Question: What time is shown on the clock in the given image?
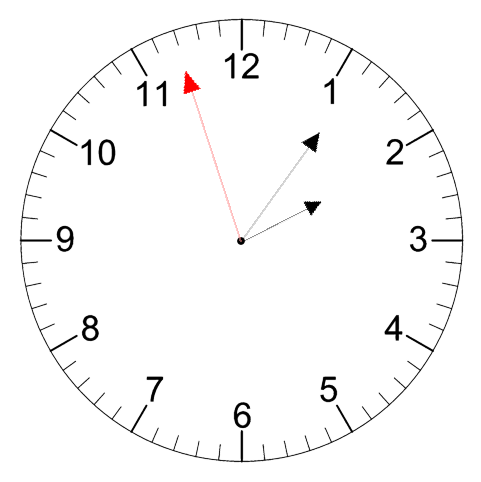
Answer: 02:05:57